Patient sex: M
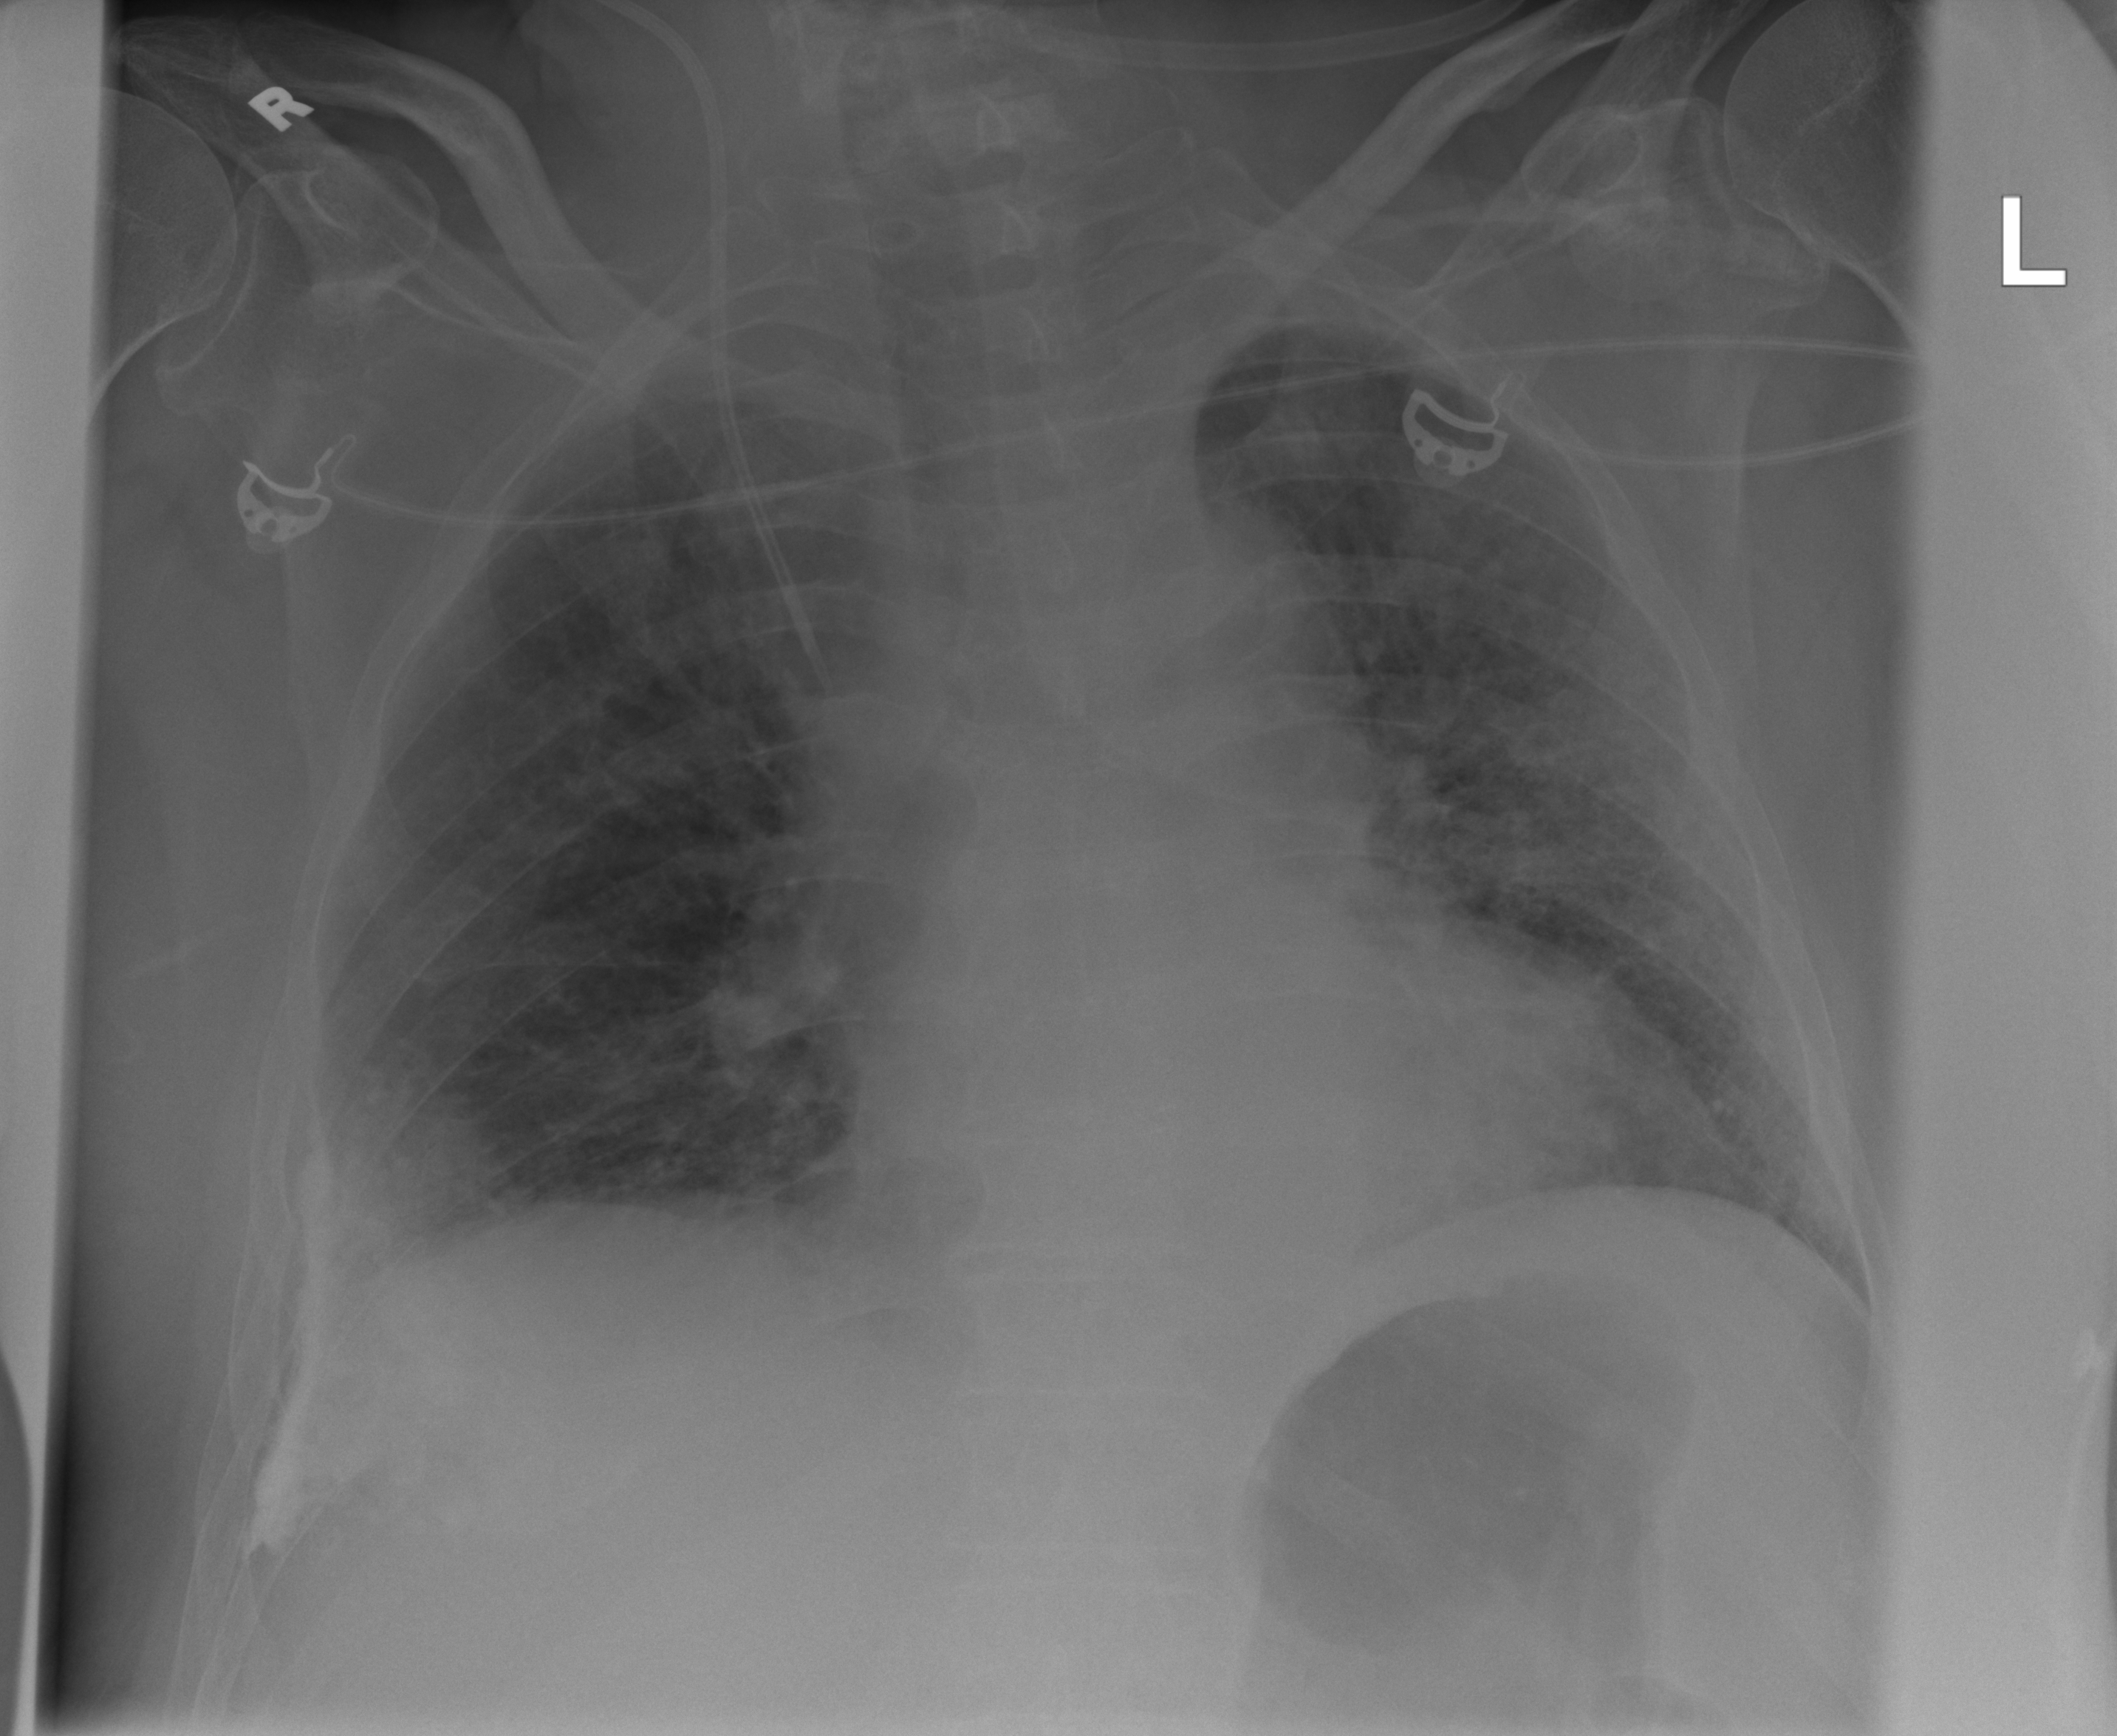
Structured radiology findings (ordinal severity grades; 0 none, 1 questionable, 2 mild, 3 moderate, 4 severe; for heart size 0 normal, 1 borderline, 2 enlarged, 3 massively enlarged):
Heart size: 0
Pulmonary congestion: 2
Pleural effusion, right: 0
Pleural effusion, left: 0
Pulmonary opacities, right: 0
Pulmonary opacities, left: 2
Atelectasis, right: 2
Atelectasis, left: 0